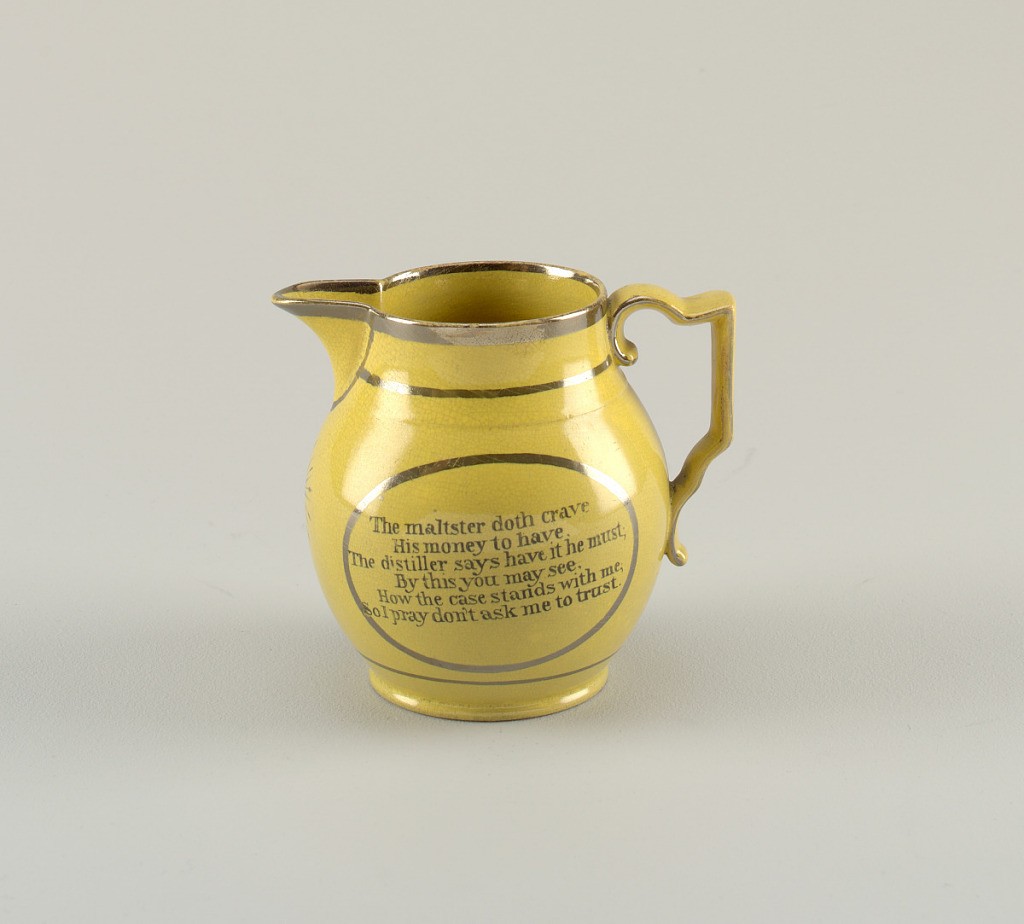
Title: Pitcher
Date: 18th–mid-19th century
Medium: earthenware
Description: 'I do not know...'